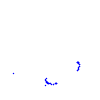
Particle: proton